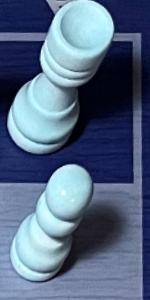
Label: Pawn_White